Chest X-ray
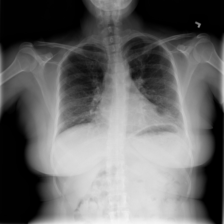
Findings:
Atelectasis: negative
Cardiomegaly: negative
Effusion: negative
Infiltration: negative
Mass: negative
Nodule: negative
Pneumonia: negative
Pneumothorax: negative
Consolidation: negative
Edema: negative
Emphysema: negative
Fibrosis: negative
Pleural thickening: negative
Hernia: negative